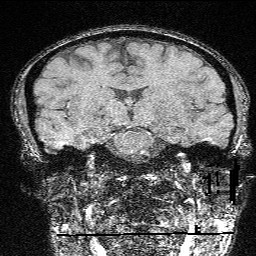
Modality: FLASH
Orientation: sagittal
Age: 25
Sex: male